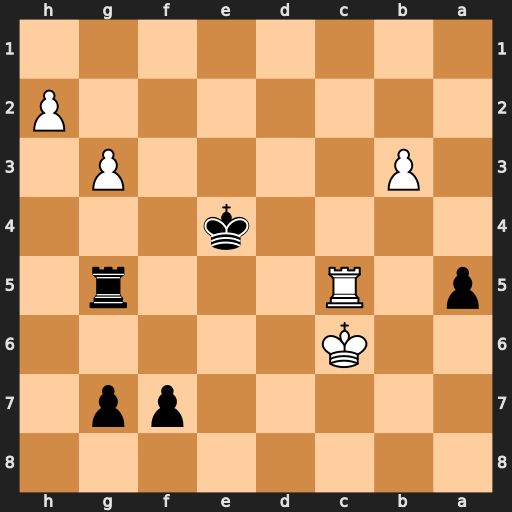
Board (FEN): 8/5pp1/2K5/p1R3r1/4k3/1P4P1/7P/8
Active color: b
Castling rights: -
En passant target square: -
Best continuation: Rxc5+ Kxc5 f5